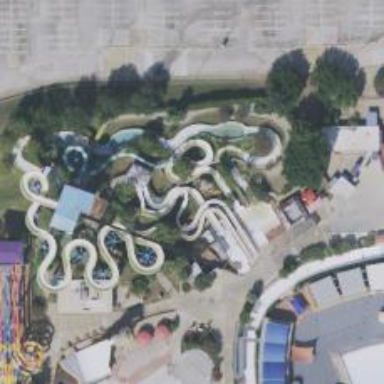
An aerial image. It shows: Water slide attraction.